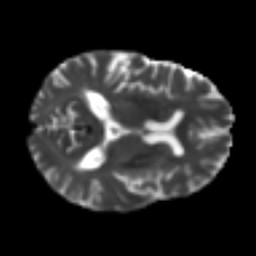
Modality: T2w
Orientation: axial
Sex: female
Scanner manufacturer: ge
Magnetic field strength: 3 T
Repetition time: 7 s
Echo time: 0.08 s